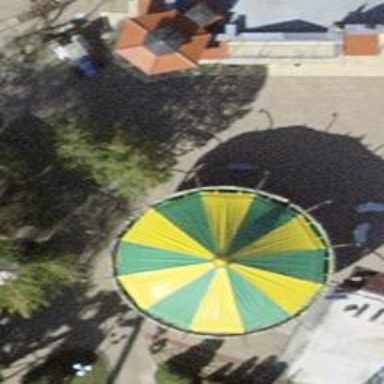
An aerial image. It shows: Amusement ride.